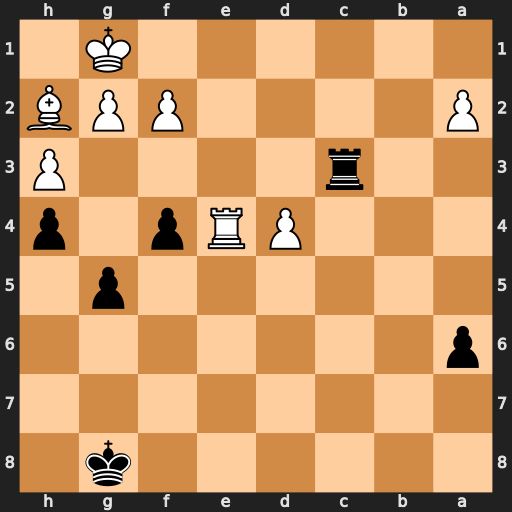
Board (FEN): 6k1/8/p7/6p1/3PRp1p/2r4P/P4PPB/6K1
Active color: b
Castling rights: -
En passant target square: -
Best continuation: Rc1+ Re1 Rxe1#